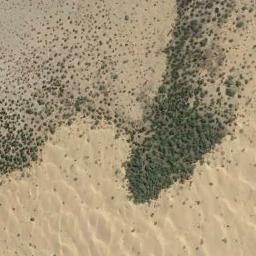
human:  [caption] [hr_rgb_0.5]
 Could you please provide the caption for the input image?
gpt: In this jungle, Only the little vegetation can be seen .

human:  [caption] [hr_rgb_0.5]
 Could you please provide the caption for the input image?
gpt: Chaparral is scattered in the sand from dense to sparse .

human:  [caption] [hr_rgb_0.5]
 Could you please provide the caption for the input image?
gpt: The chaparral is consist of dense bushes .

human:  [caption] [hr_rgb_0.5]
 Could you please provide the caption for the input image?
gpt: A lot of dense green chaparrals grow in the desert and some small sand dunes beside .

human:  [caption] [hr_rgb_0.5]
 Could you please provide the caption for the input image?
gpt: The chaparral is denser above than below .